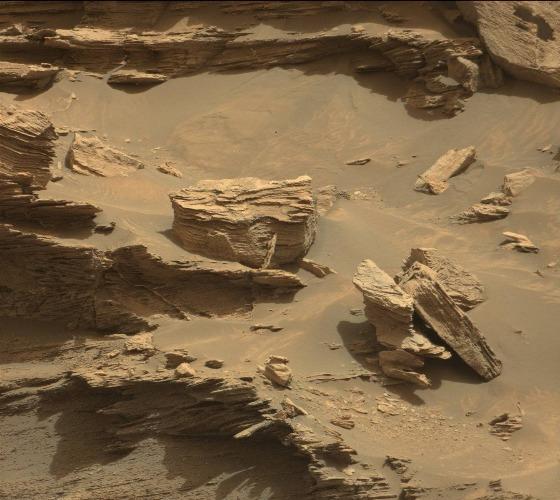
Terrain classes present: Bedrock, Gravel / Sand / Soil, Rock, Shadow